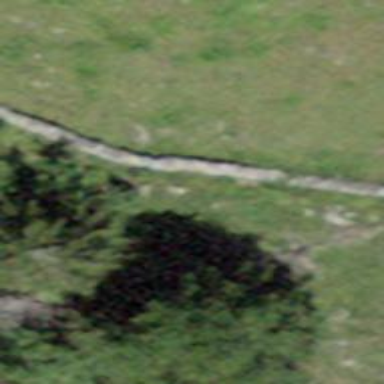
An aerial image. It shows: Wall barrier.